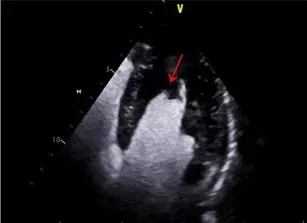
(B) On admission, echocardiographic view after venous injection of an ultrasound contrast agent: thrombus (arrow) at left ventricle apex.
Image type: radiology (ultrasound)